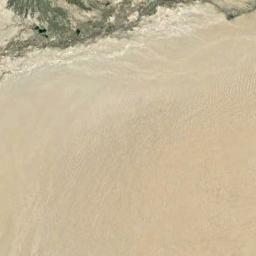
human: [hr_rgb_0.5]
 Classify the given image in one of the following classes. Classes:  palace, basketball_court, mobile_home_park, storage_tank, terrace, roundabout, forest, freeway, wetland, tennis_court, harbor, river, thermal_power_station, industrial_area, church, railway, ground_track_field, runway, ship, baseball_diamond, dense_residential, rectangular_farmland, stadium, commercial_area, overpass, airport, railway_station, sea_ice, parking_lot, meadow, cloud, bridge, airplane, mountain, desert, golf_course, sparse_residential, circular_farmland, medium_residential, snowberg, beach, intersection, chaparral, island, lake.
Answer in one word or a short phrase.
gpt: desert